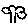
Label: tree